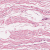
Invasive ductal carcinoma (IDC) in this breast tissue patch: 0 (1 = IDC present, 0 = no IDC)